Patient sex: M
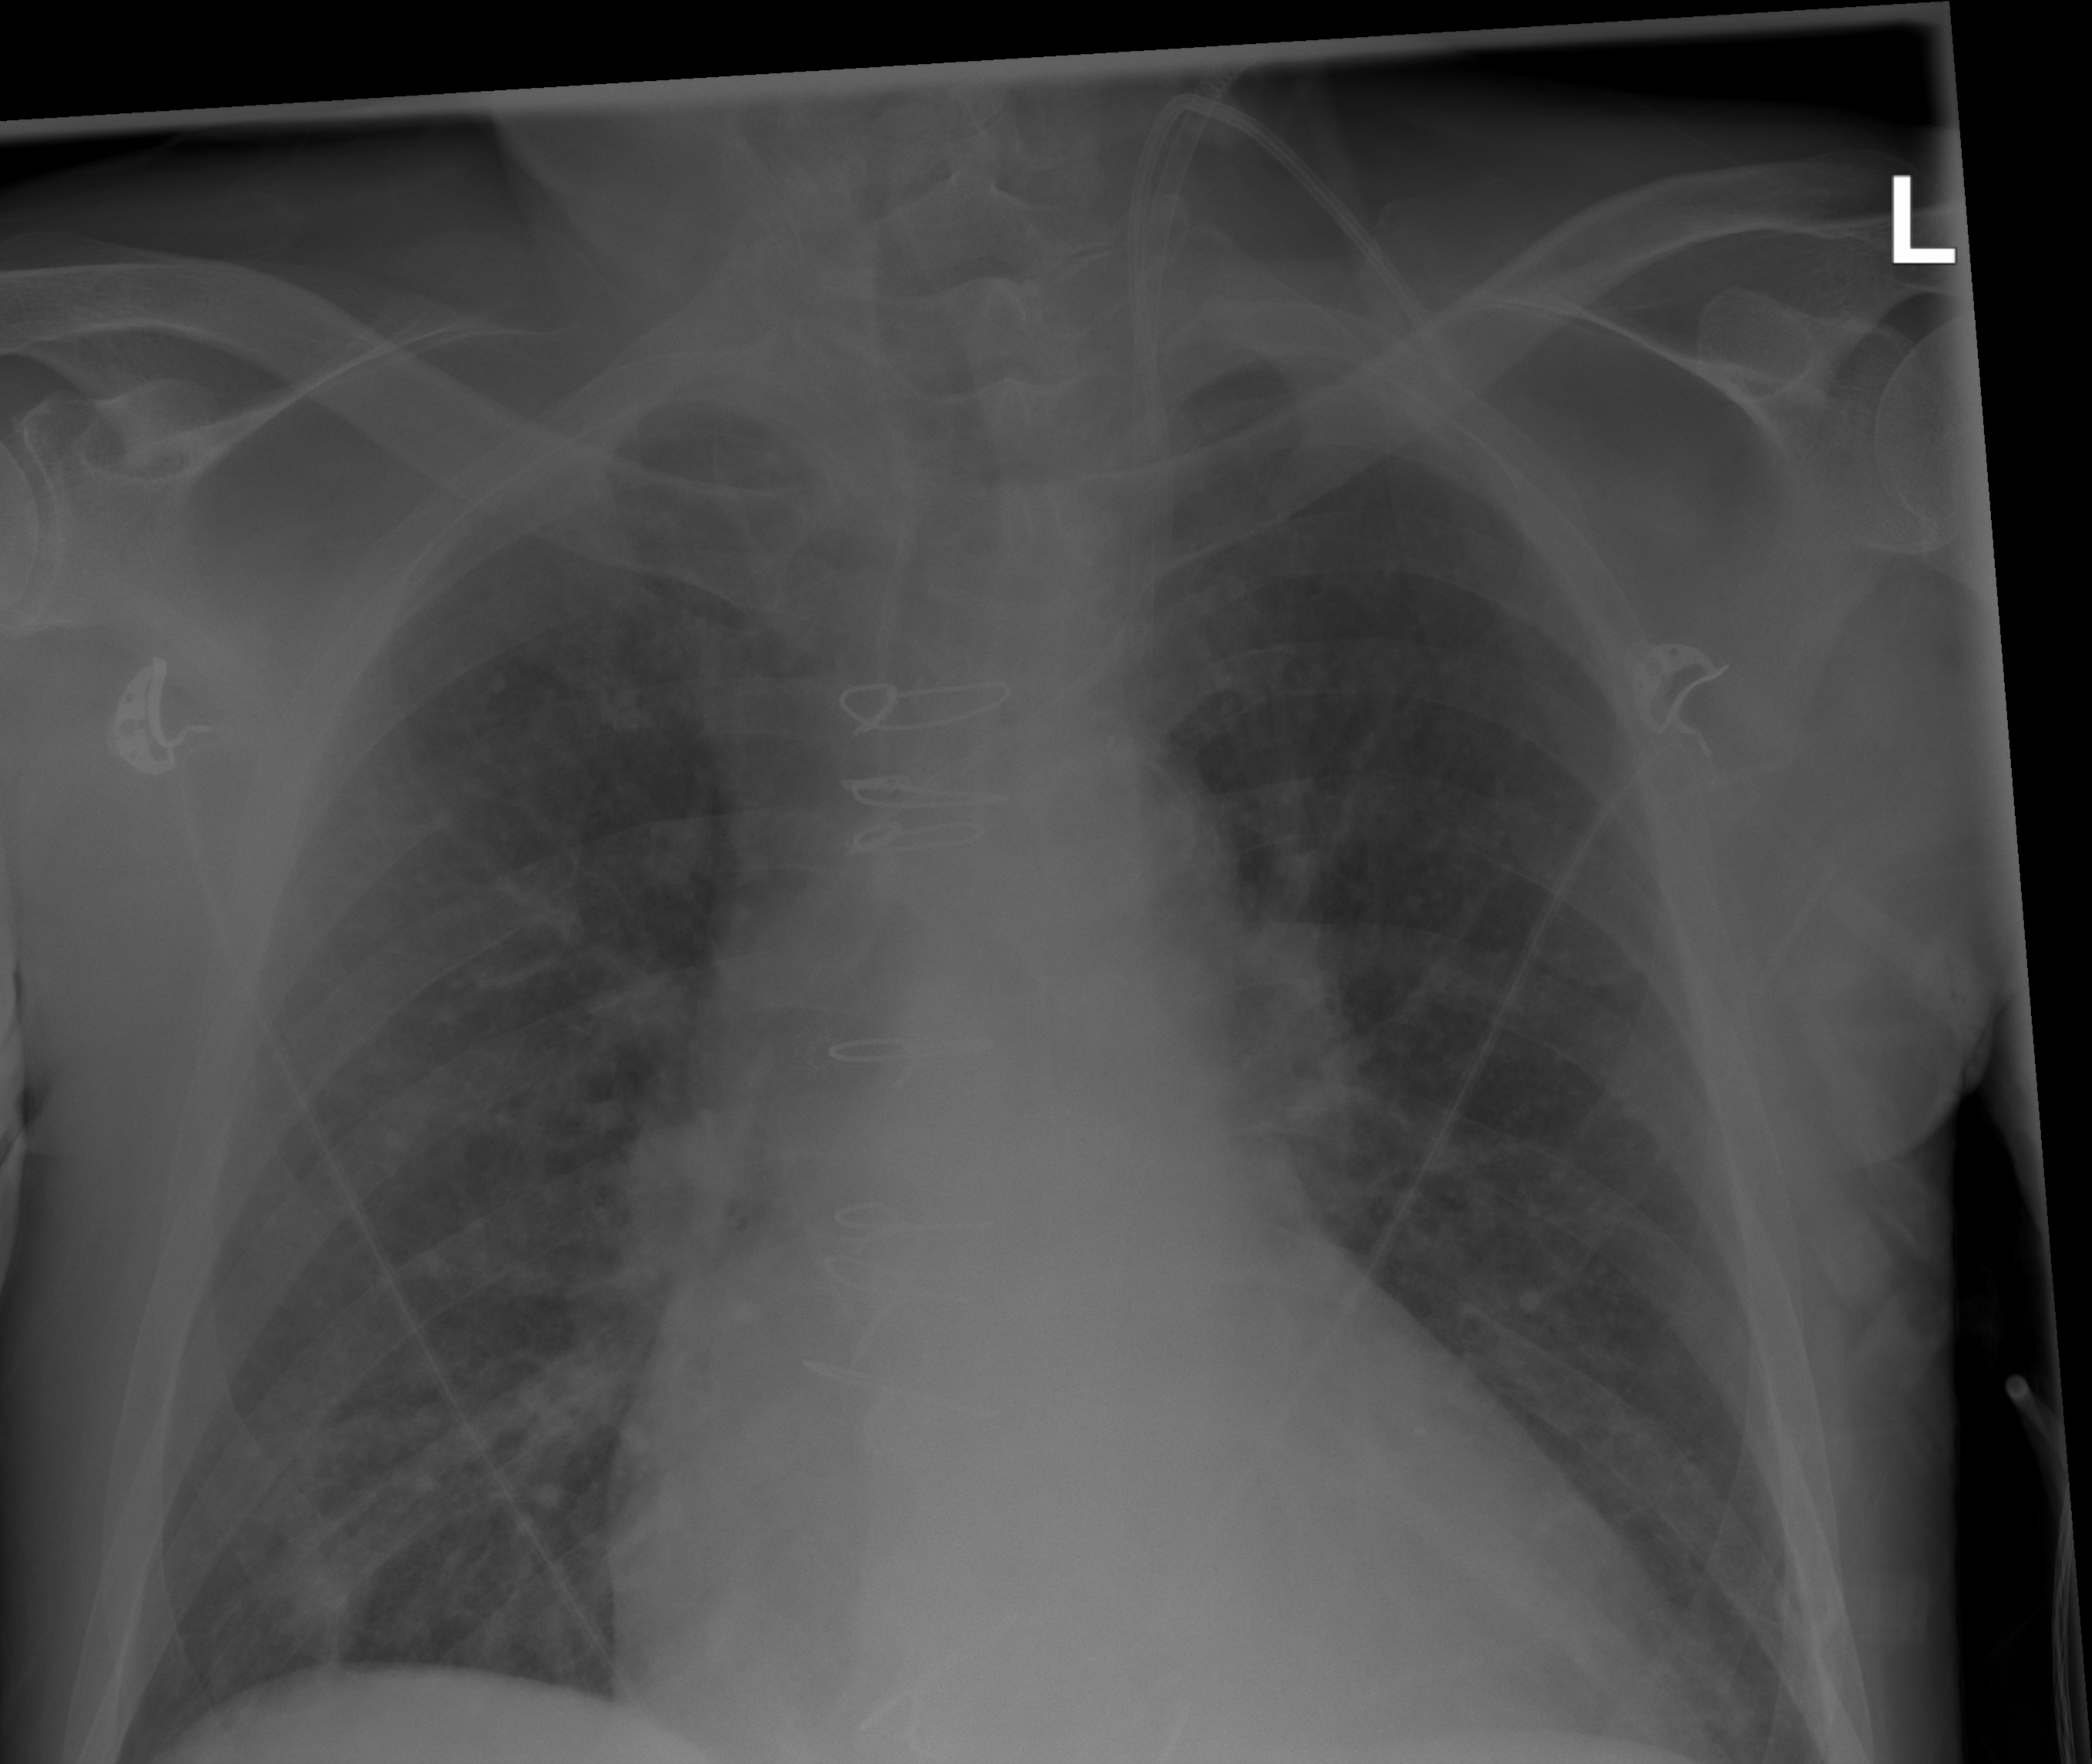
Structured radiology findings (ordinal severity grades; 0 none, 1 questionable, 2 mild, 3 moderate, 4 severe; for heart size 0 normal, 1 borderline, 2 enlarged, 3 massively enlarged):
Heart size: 2
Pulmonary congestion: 2
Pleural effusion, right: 0
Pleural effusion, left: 0
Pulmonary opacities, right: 2
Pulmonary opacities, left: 0
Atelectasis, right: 2
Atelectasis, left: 0